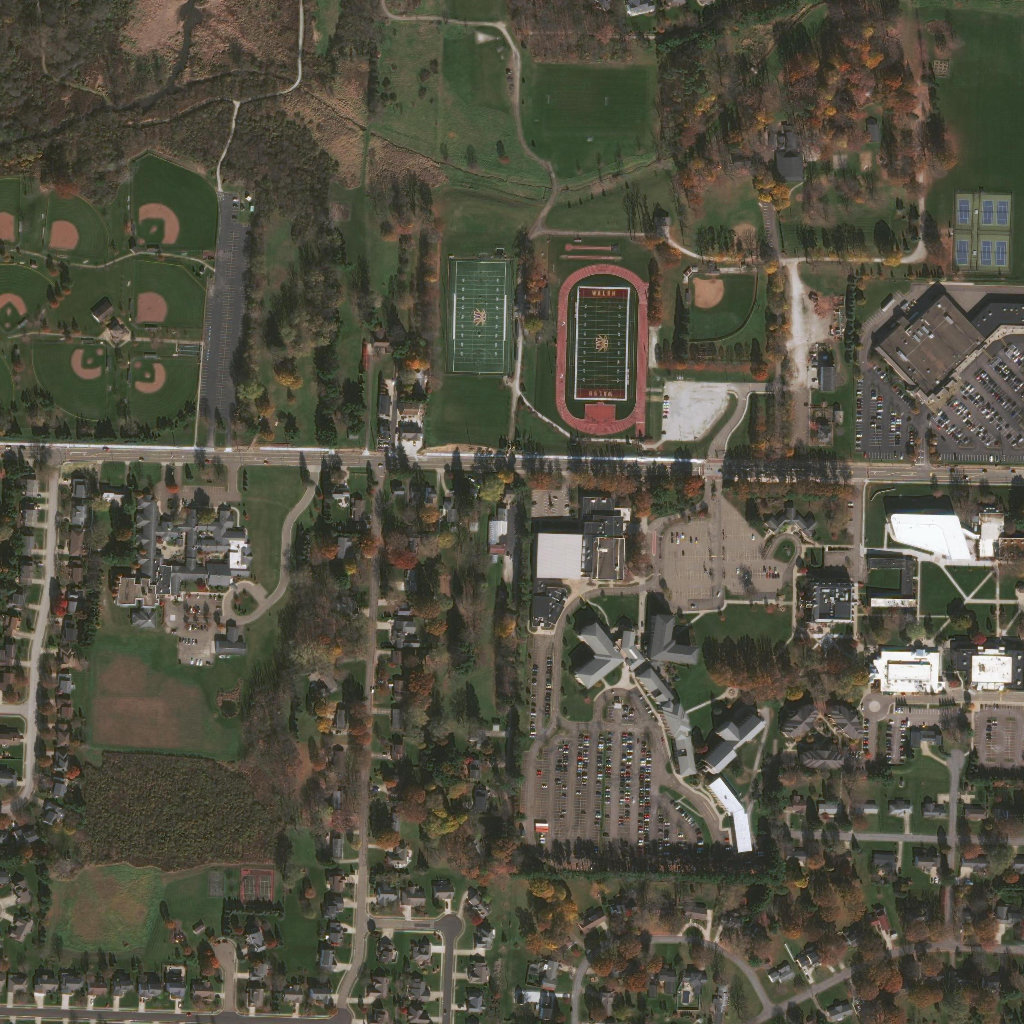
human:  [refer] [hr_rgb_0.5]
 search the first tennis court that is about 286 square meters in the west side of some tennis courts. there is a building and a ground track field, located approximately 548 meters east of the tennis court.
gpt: <box>[[23, 85, 24, 87, 0]]</box>

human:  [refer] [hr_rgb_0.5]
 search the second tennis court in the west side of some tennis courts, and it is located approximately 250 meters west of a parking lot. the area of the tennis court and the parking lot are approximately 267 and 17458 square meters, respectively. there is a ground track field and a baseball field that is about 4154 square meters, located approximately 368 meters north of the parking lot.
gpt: <box>[[25, 85, 26, 87, 0]]</box>